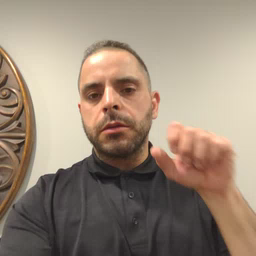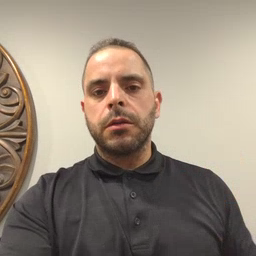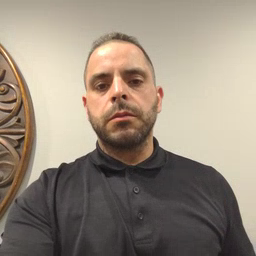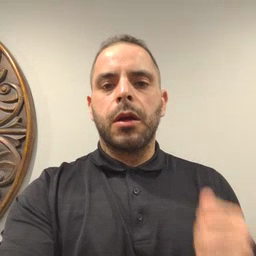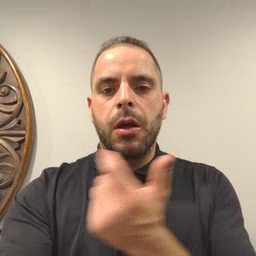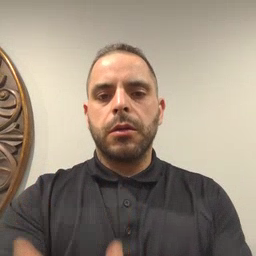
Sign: all